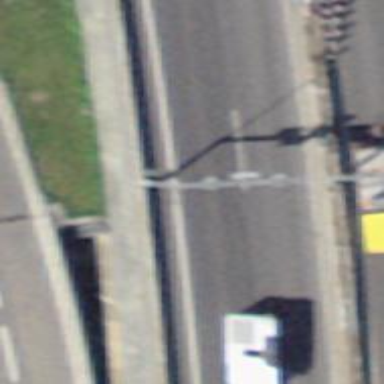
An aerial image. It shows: Road with traffic signals controlled by signal gantry.